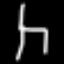
Label: chair